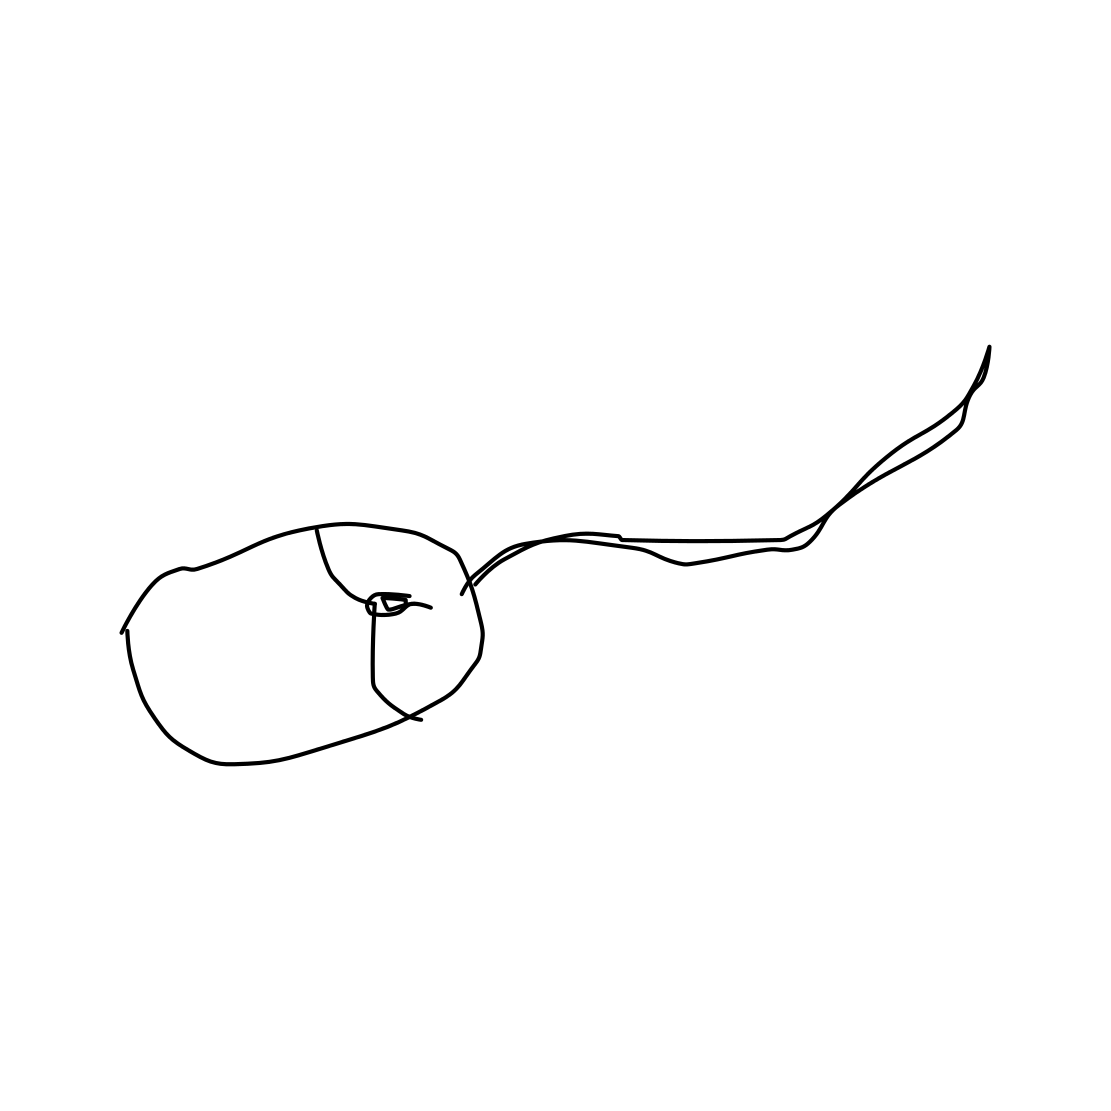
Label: computer-mouse